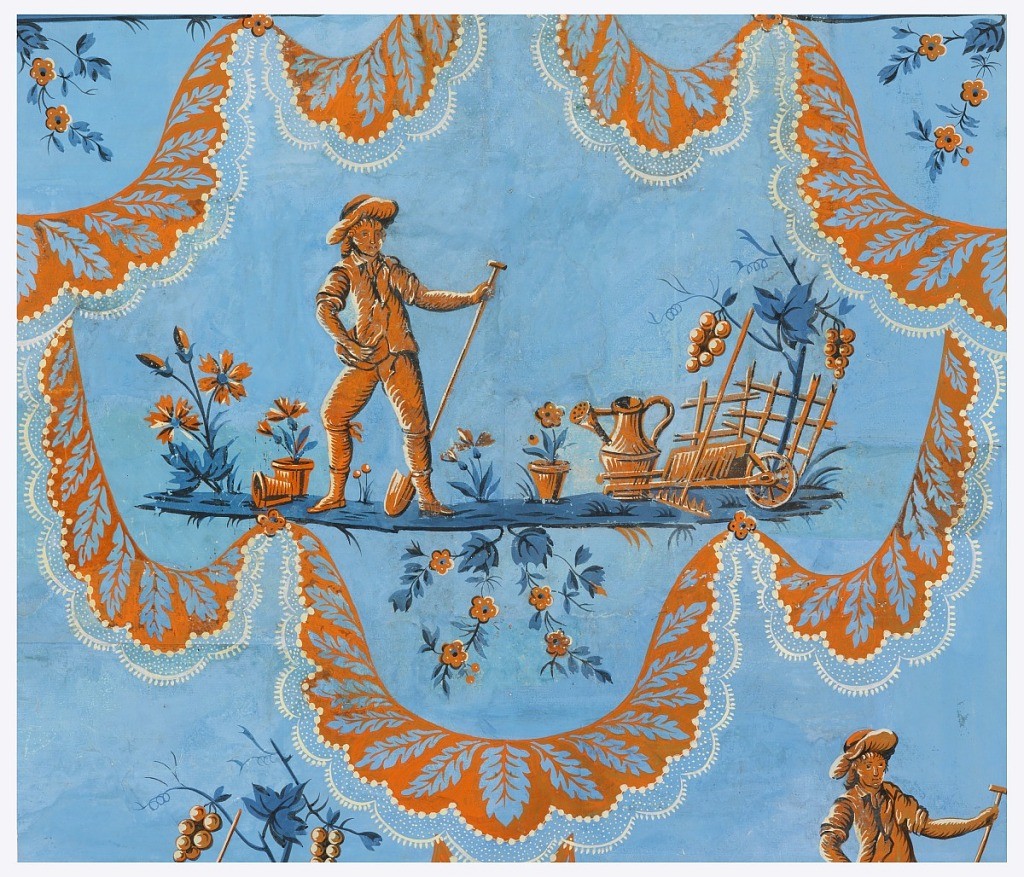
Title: Sidewall
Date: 1795–1800
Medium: Block-printed on handmade paper
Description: Repeating medallion in brick red and darker red, of figure of a farm boy standing on ground strip amid flowers, flower pots and garden tools, enclosed in draped flouncing of leaf forms edged with lace. Printed on a blue ground.